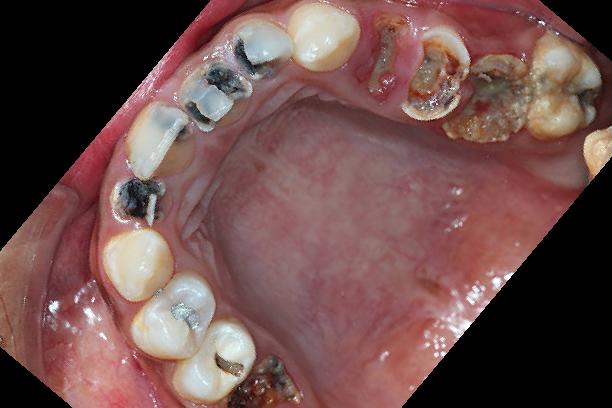
Condition: Gingivitis